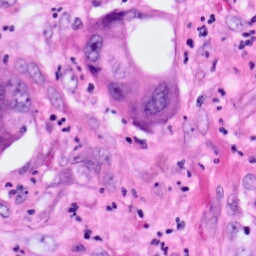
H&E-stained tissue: Pancreatic